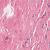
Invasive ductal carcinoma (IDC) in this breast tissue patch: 0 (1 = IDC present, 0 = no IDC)